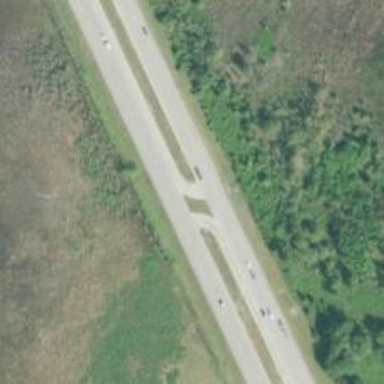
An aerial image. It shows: Trunk link highway.